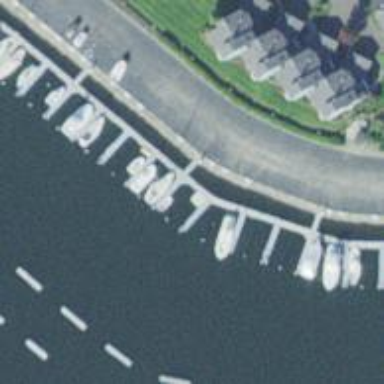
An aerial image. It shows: Man-made pier.